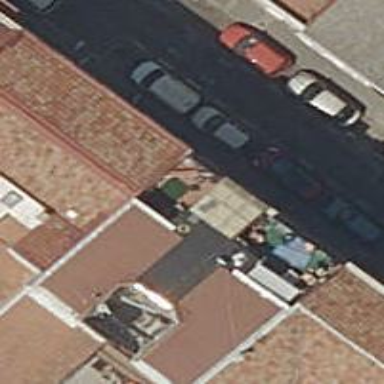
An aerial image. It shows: Restaurant.